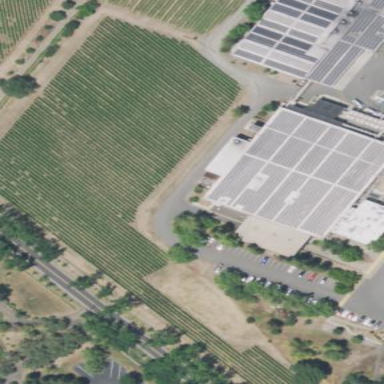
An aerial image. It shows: Solar power generator with photovoltaic panels.